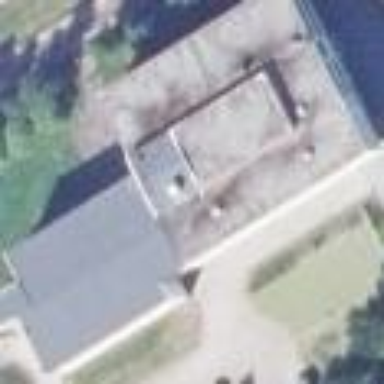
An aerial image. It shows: School building.